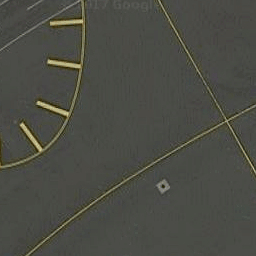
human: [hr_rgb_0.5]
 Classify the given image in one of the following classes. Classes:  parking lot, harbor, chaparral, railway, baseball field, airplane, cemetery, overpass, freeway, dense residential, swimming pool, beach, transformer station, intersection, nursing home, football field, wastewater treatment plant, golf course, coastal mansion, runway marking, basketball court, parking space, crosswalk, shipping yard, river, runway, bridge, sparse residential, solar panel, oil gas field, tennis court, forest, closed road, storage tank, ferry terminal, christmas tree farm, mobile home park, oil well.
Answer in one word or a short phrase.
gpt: runway marking